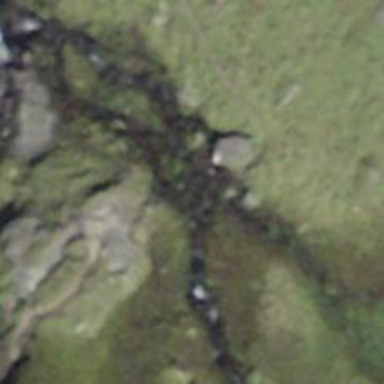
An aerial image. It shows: There is ford in the area.